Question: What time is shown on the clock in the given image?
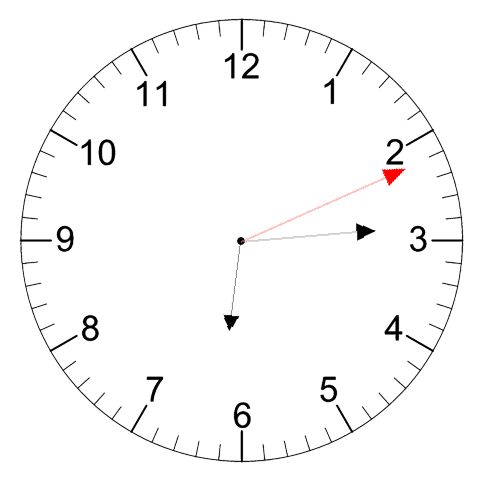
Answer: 06:14:11